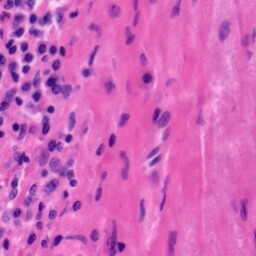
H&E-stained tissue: Tonsil